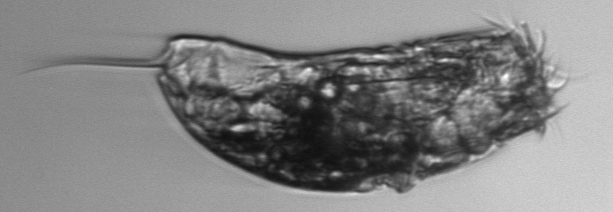
Label: zooplankton